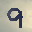
Label: 9